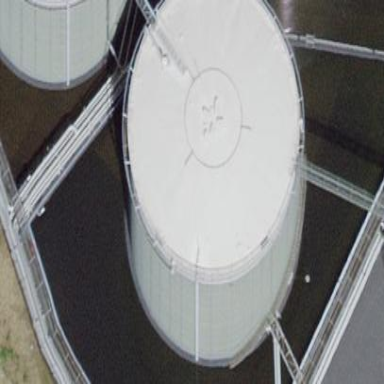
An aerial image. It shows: Storage tank that is man-made.